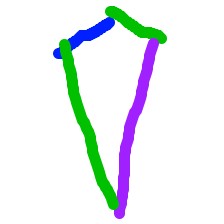
Shape: kite